Question: I have implemented two server-side HTTP endpoints which 1) stores some data and 2) processes it. Method 1) calls method 2) through <URL> since they are time consuming tasks that I do not want the client to wait for. The process is illustrated in the sequence diagram below.
Now from time to time I experience that the processing task (named in the sequence diagram below) can't find the data when attempting to process - illustrated with the yellow 'throw WtfException()' below. Can this be explained with the model <URL>?
The document says but . I'm not sure what exactly that means related to this case. Any clarification is appreciated.

I realize I'm asking a boolean question here, but I guess I'm looking for an answer backed up with some documentation on what Eventual Consistency is in general and specifically on Google Datastore
By request here are details on the actual read/write operations:
'''
entityManager.persist(hand);
entityManager.close()
'''
I'm using JPA for data persistance. Object 'hand' is recieved from client and not previously stored in the db so a new key 'Id' will be assigned.
:
'''
SELECT p FROM Hand p WHERE p.GameId = :gid AND p.RoundNo = :rno
'''
Neither 'GameId' nor 'RoundNo' is the primary key. GameId is a "foreign key" although the Datastore is oblivious of that by design.
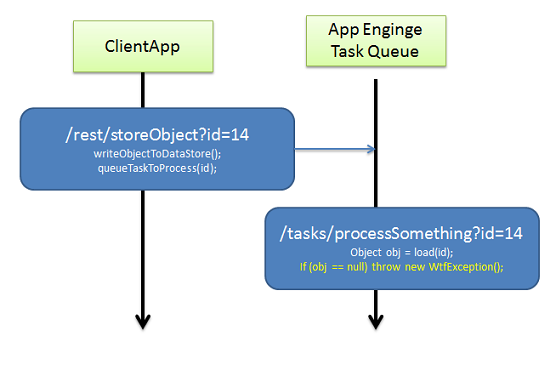
Answer: It would help if you showed actual code, showing how you save the entity and how you retrieve it, but assuming that 'id' is an actual datastore ID, part of a Key, and that your 'load' is a 'get' using the id and not a 'query' on some other property then eventual-consistency is not your issue.
(The documentation on this is <URL>